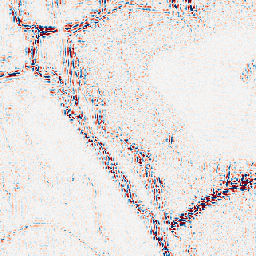
Category: wavelet
Decomposition family: wavelet_reverse_biorthogonal
Decomposition parameters: wavelet: rbio5.5
level: 2
Upsampling method: area
Upsampling parameters: scale: 8
Upsampling scale: 8